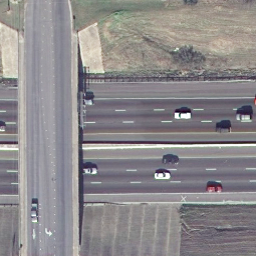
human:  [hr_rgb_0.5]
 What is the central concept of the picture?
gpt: overpass